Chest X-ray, PA view. Patient: 59 years old, sex M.
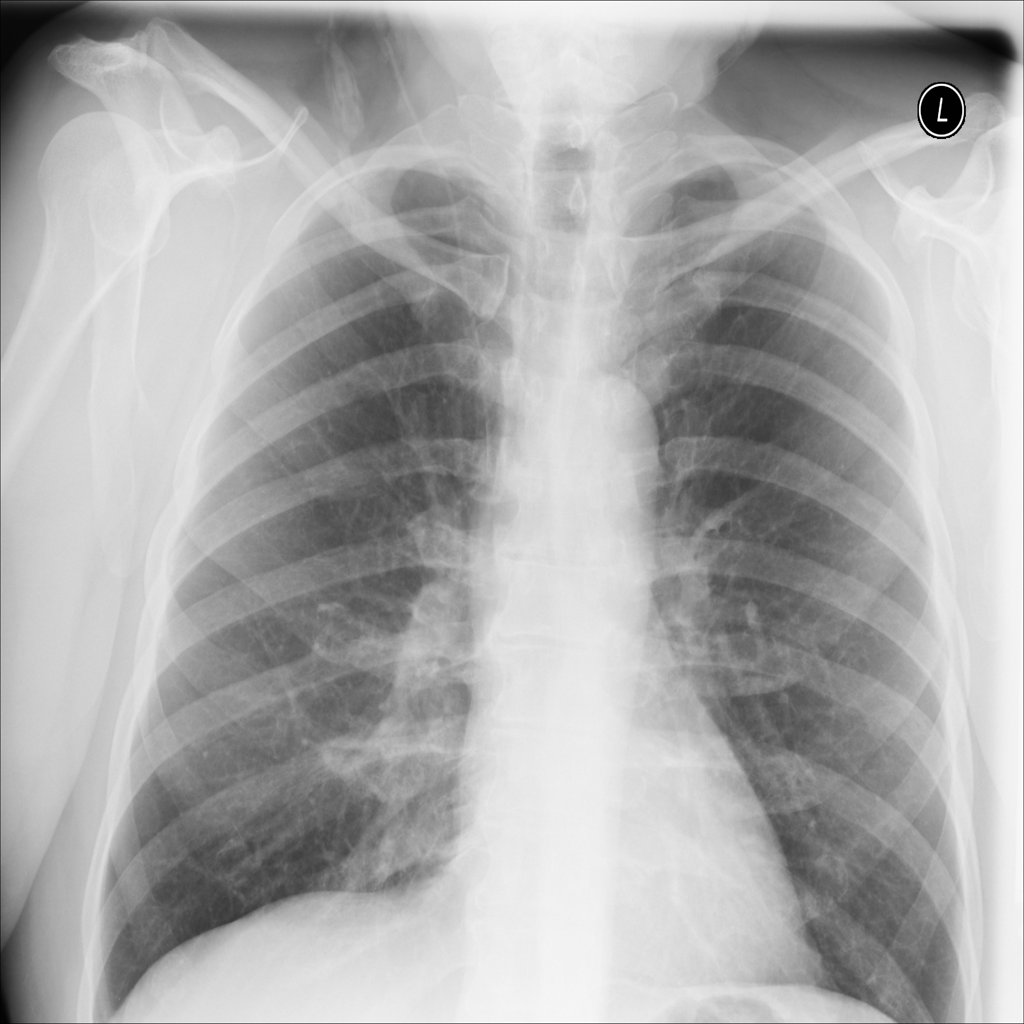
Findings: No Finding